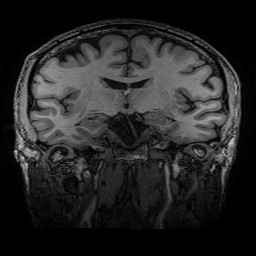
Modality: T1w
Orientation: sagittal
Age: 66
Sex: male
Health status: healthy
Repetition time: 2.53 s
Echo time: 0.0034 s